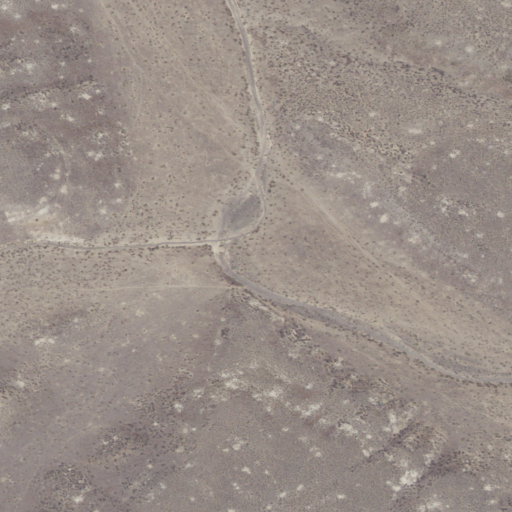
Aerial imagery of valley in Idaho named Deadman Gulch containing shrub and grassland